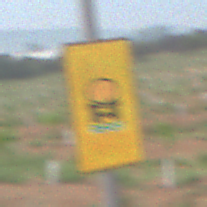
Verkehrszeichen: FahrzeugeMitWassergefaehrdenderLadungOhnePfeilsymbol
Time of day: SunriseSunset
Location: Outdoor (Nature)
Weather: PartlyCloudy
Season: NotSpecified
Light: Natural